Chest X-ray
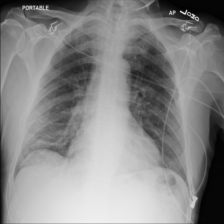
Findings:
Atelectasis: negative
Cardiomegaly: negative
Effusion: negative
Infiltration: negative
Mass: negative
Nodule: negative
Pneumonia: negative
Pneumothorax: negative
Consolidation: negative
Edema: negative
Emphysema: negative
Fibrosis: negative
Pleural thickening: negative
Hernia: negative